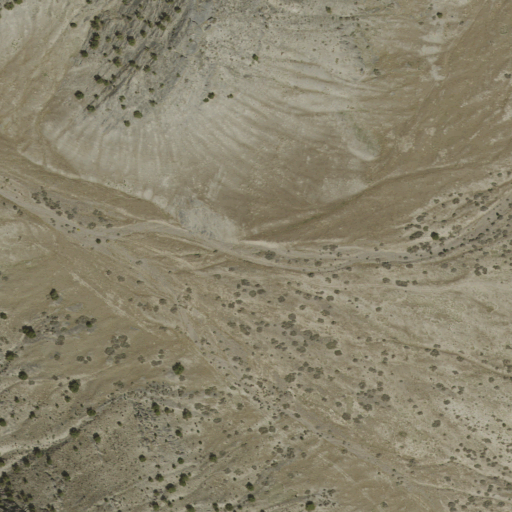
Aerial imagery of valley in Utah named Straight Canyon containing shrub and grassland